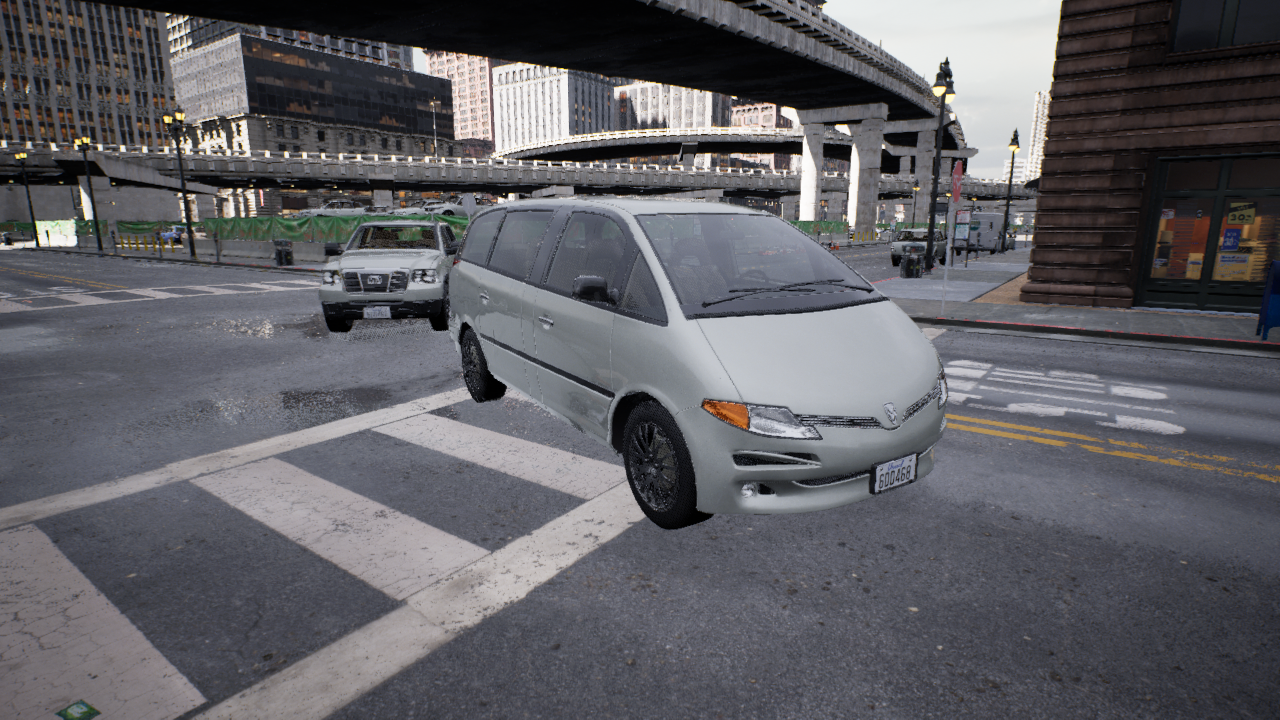
Venue: intersection
Lighting: clear day
Vehicle rig: minivan